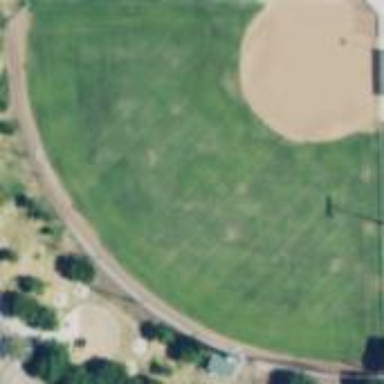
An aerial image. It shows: Baseball pitch for leisure land.